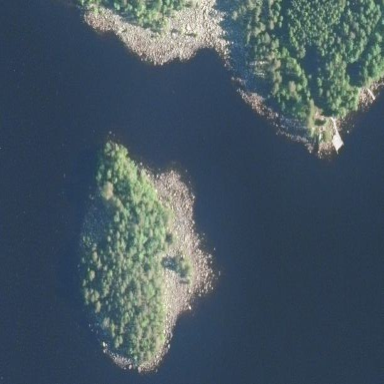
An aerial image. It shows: Natural scree.